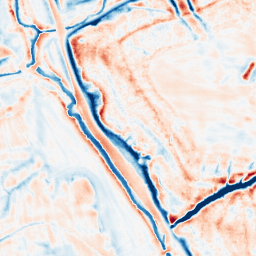
Category: edge_preserving
Decomposition family: bilateral
Decomposition parameters: d: 21
sigma_color: 50
sigma_space: 75
Upsampling method: sinc_blackman
Upsampling parameters: scale: 2
kernel_size: 4
Upsampling scale: 2